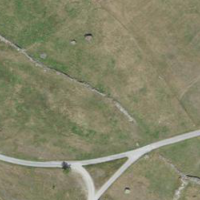
EUNIS habitat code: 26
Species observed at this site:
Rumex alpinus
Motacilla alba
Fringilla coelebs